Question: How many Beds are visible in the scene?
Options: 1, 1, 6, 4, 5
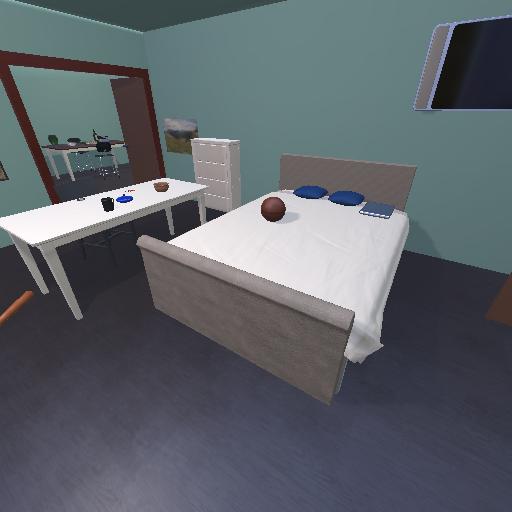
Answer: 1